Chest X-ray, AP view. Patient: 65 years old, sex M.
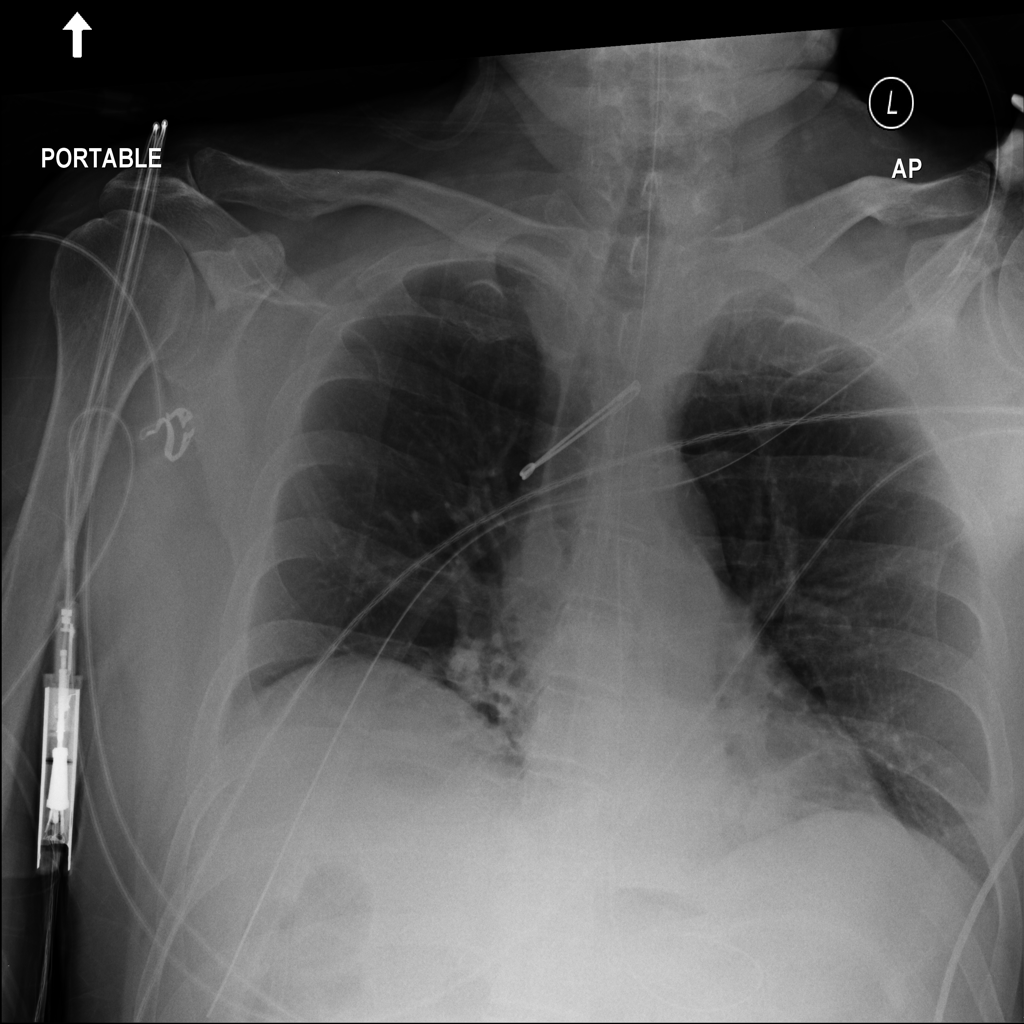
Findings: Atelectasis, Infiltration